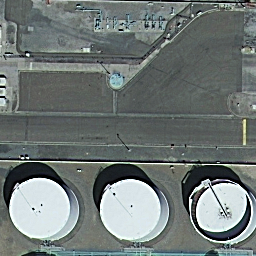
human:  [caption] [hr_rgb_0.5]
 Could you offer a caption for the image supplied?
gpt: There are three storage tanks arranged neatly on the ground .

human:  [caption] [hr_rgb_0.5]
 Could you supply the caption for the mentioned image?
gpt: Three same storage tanks are on the ground .

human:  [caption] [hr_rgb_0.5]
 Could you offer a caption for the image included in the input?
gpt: There are three same storage tanks on the ground .

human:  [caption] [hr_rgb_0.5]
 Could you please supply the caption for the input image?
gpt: Three storage tanks are arranged neatly on the ground .

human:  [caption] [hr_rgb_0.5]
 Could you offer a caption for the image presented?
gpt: Three same storage tanks are on the ground .